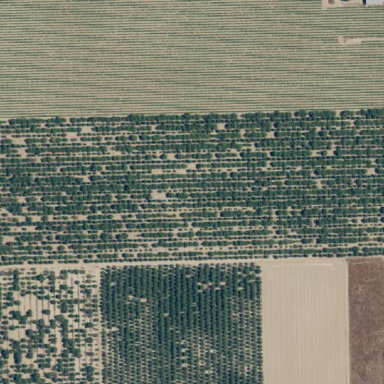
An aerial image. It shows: Vineyard.